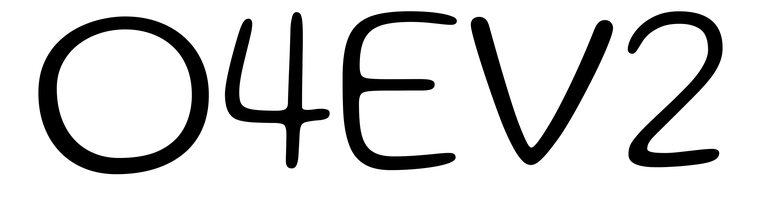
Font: Gluten_ExtraLight